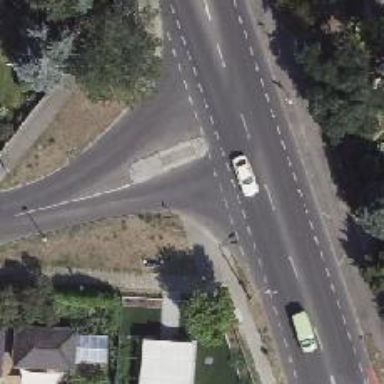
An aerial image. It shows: Unmarked footway crossing with pedestrian island.